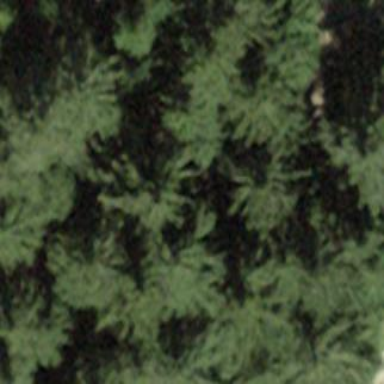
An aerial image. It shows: Forest area.